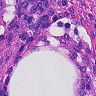
Metastatic tissue present: no